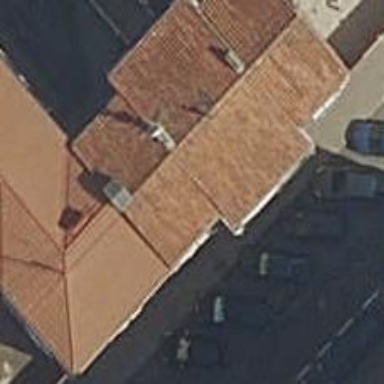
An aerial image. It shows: Hipped roof on apartment building.